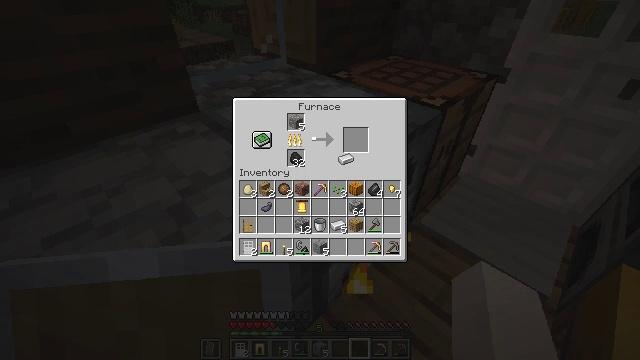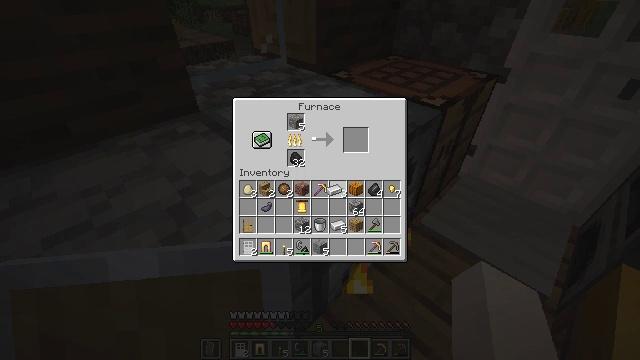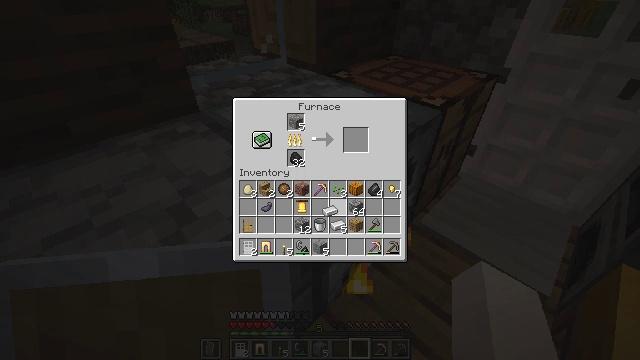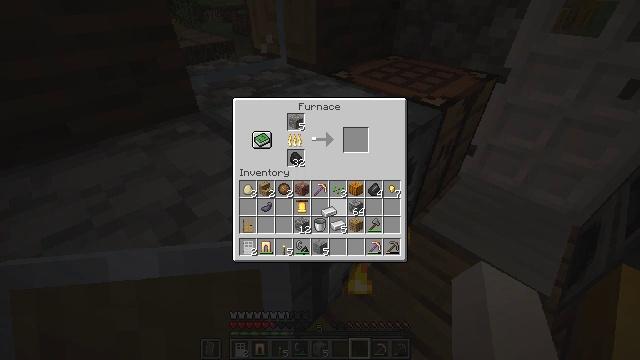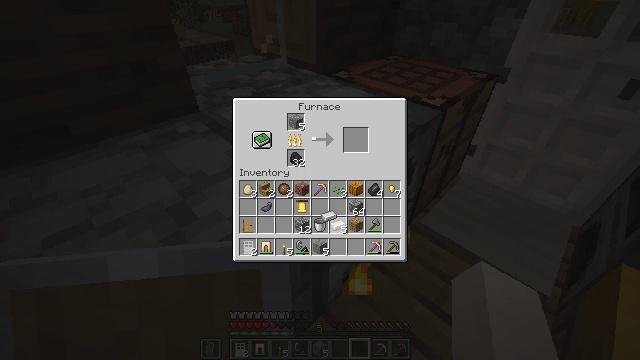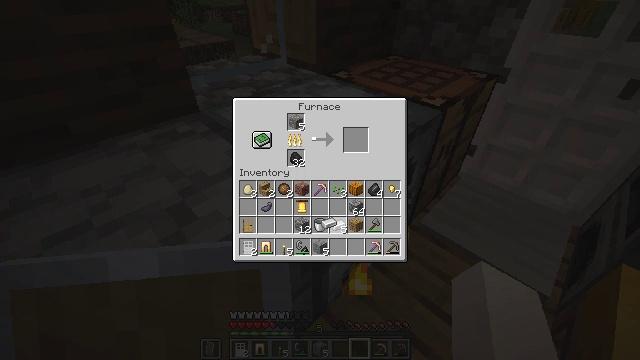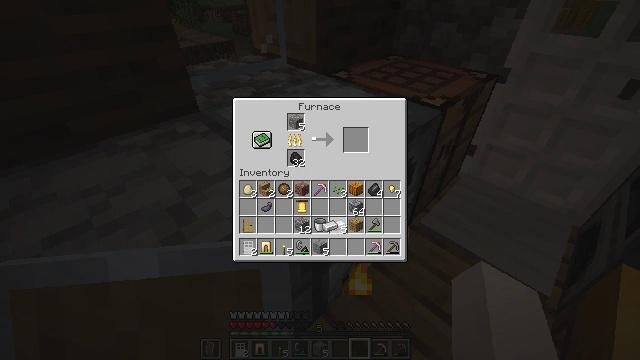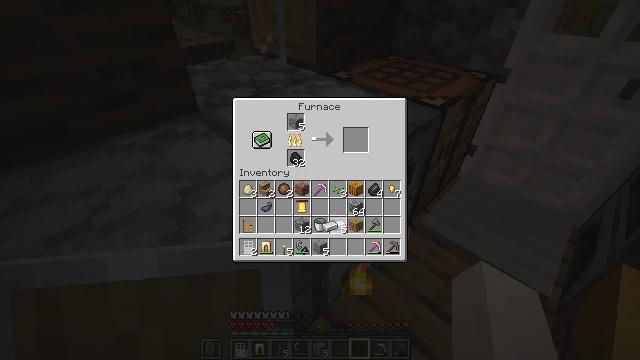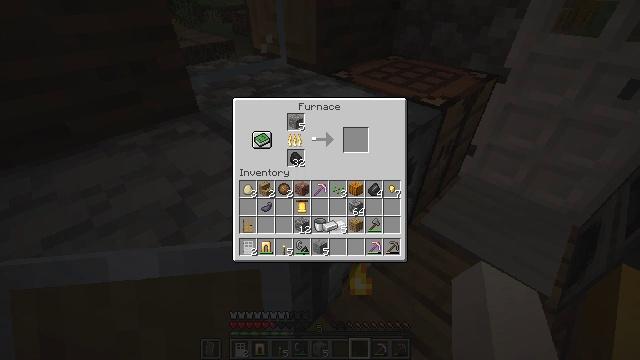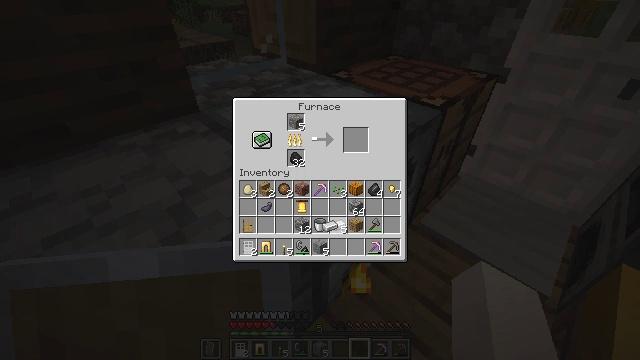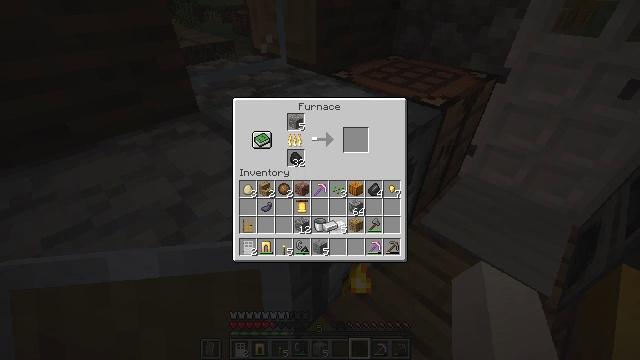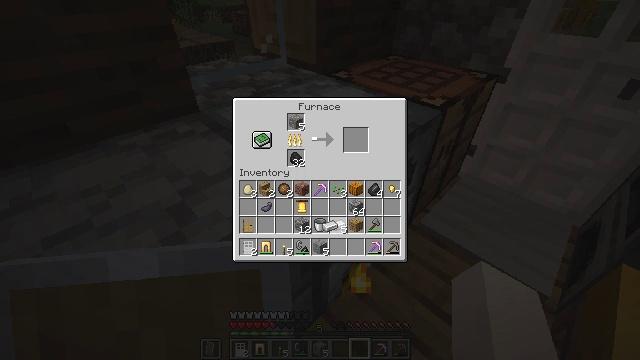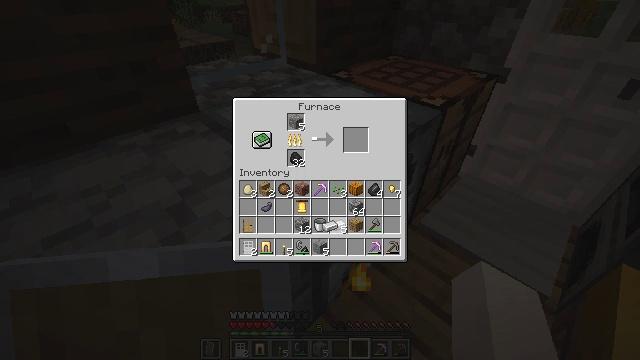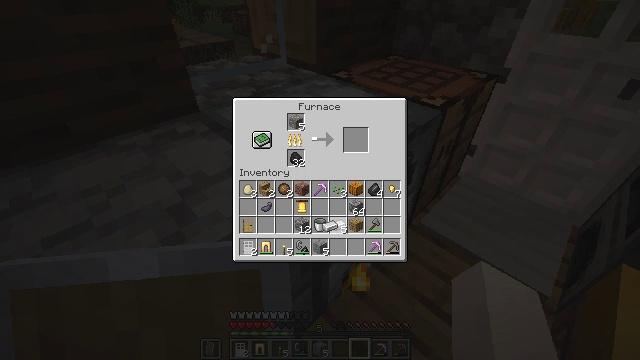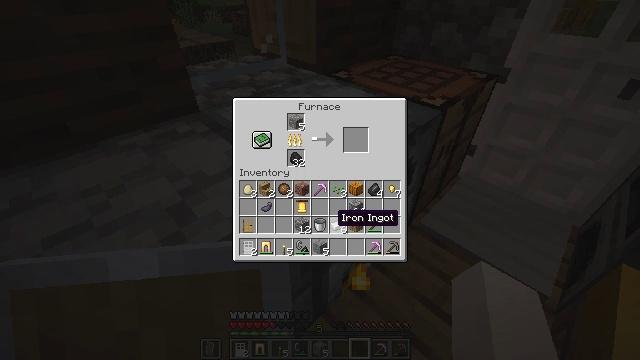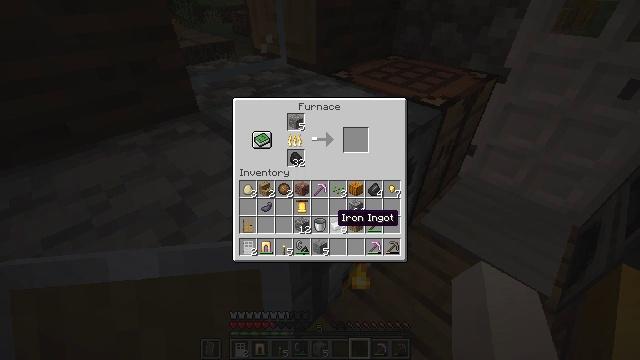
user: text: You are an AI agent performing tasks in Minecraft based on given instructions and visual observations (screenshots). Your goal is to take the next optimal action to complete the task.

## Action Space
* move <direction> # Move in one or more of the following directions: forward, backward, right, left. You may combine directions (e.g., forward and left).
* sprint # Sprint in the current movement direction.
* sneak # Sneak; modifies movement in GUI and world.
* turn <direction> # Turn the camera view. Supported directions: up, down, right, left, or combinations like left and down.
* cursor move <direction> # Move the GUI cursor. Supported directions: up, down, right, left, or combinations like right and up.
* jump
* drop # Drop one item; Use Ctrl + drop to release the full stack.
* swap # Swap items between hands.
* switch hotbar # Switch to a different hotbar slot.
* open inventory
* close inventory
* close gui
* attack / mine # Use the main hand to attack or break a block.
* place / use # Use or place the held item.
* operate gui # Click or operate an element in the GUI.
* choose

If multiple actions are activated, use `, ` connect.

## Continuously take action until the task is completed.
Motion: motion action
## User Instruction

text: Break the tree to get oak logs.
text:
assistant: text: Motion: turn left and down
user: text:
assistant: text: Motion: turn down
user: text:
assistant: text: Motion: no_op
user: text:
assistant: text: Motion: no_op
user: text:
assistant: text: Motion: no_op
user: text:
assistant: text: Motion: no_op
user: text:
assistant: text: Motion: no_op
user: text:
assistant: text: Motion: no_op
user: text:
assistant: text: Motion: no_op
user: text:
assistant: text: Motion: attack / mine
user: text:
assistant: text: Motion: attack / mine
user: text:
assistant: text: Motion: attack / mine
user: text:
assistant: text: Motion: attack / mine
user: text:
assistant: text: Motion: no_op
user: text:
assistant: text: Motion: no_op
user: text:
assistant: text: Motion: no_op
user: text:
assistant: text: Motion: no_op
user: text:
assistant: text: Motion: no_op
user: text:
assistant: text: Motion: no_op
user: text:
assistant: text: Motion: no_op
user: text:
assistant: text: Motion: no_op
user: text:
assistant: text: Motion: no_op
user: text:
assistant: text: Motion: turn right and up, open inventory
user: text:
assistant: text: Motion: turn right and up, open inventory
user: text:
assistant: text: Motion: turn right and up, open inventory
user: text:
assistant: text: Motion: turn right and up, open inventory
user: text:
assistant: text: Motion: turn right and up
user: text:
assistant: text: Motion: turn right and up
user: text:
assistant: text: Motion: no_op
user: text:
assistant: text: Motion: no_op